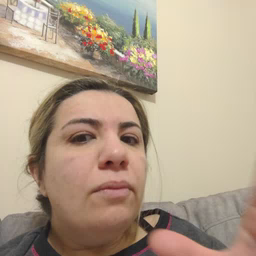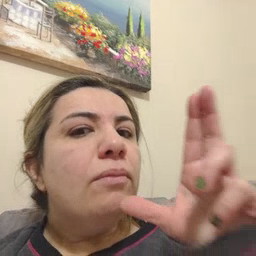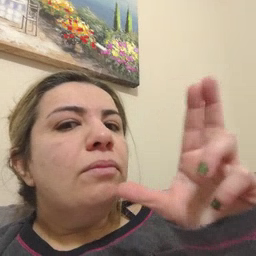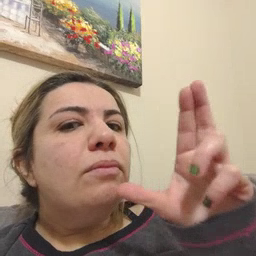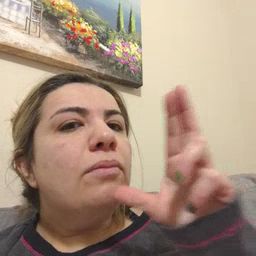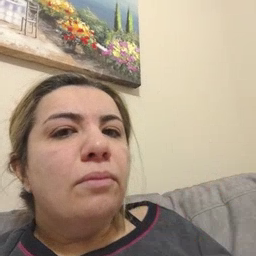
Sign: hen